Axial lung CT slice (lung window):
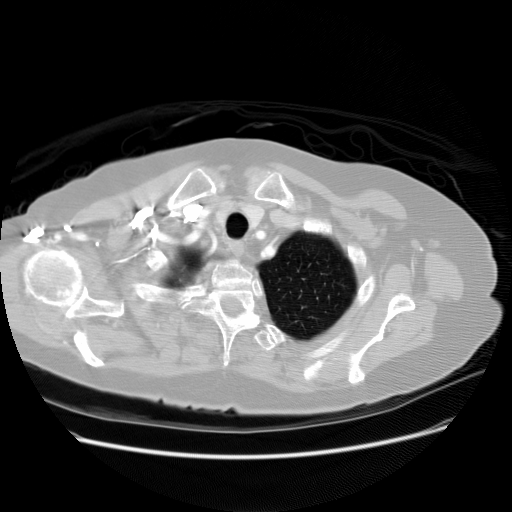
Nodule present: no